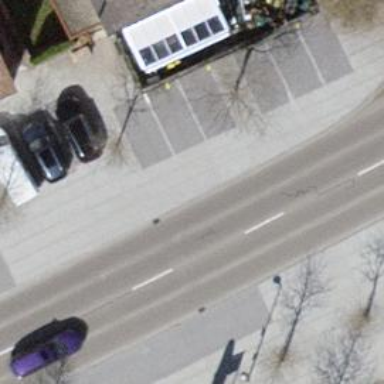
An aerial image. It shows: Public transport stop position.